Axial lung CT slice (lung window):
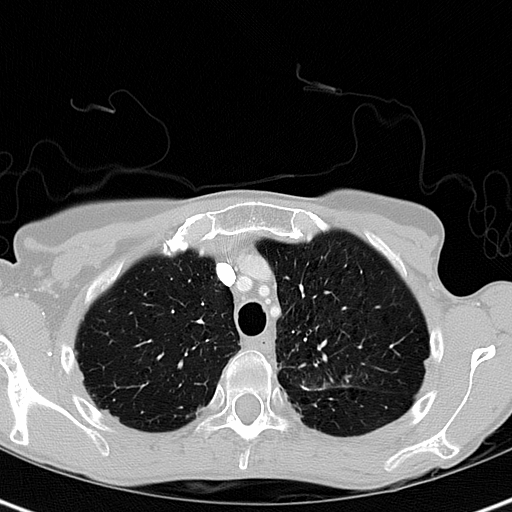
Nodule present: no